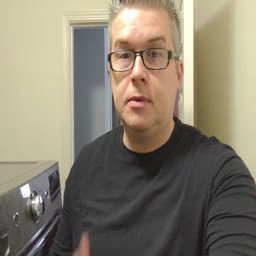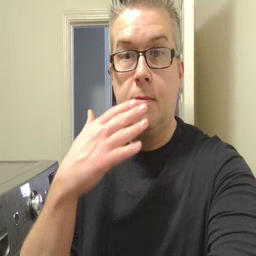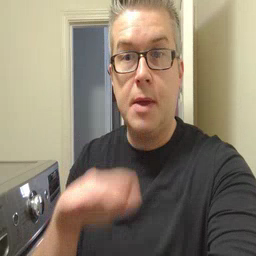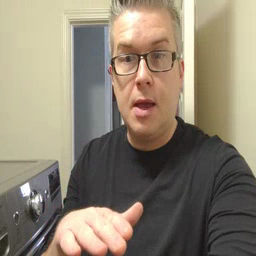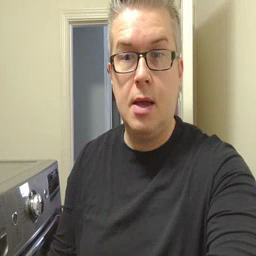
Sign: bad